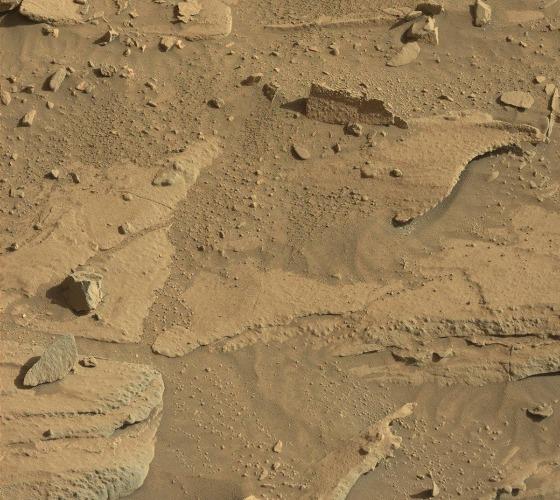
Terrain classes present: Bedrock, Gravel / Sand / Soil, Rock